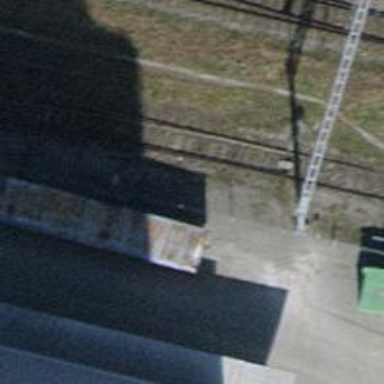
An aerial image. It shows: Railway switch.